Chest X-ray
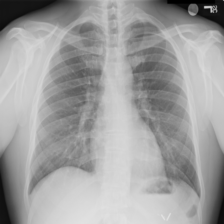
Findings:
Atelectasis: negative
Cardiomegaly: negative
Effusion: negative
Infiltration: negative
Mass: negative
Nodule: positive
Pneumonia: negative
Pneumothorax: negative
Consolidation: negative
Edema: negative
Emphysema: negative
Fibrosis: positive
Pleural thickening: negative
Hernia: negative